Interaction volume radius: 10 \u00c5
Interaction volume height: 15 \u00c5
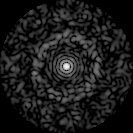
Disorder parameter: 0.8781